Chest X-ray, PA view. Patient: 49 years old, sex F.
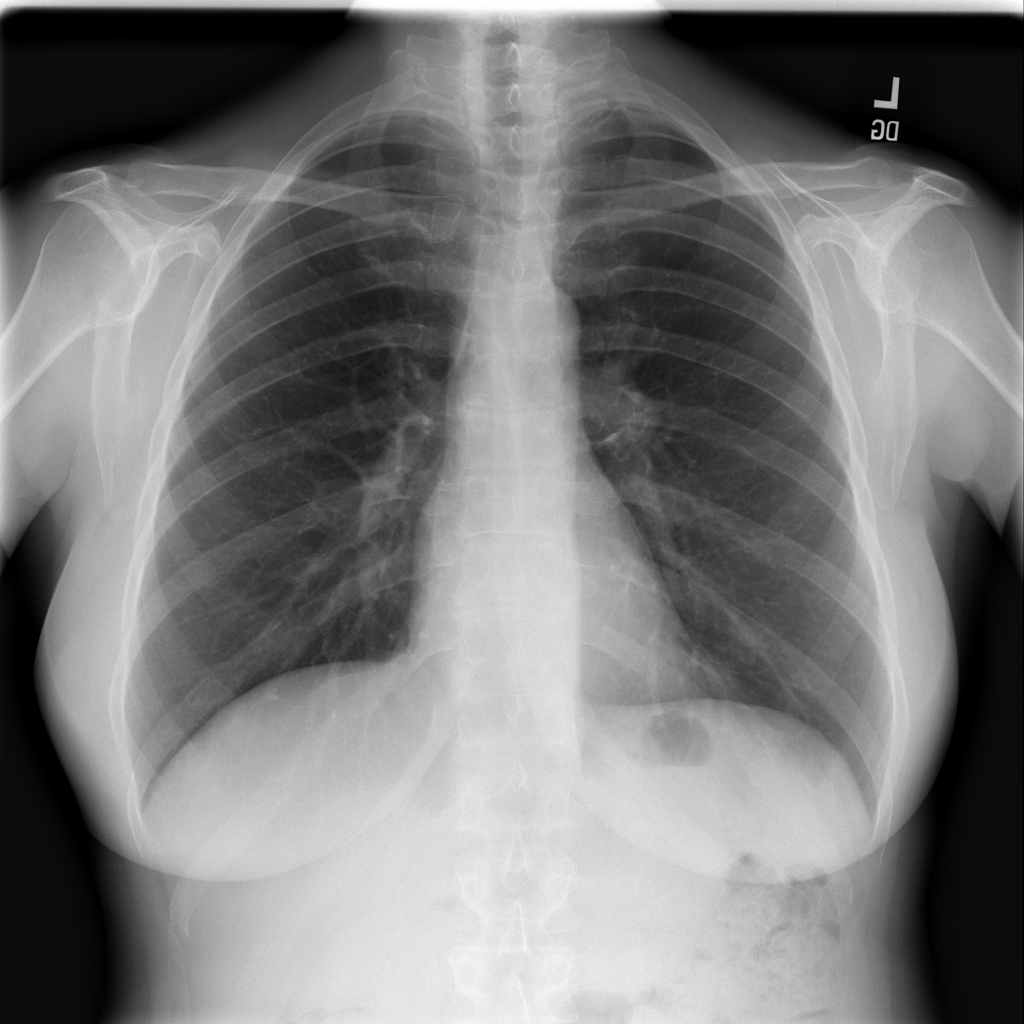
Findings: Infiltration